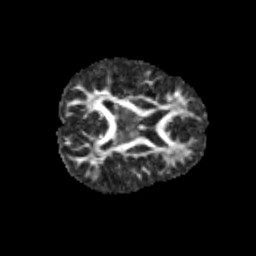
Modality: FA
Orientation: axial
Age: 9
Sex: male
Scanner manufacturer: siemens
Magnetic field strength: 3 T
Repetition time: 3.8 s
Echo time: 0.07 s